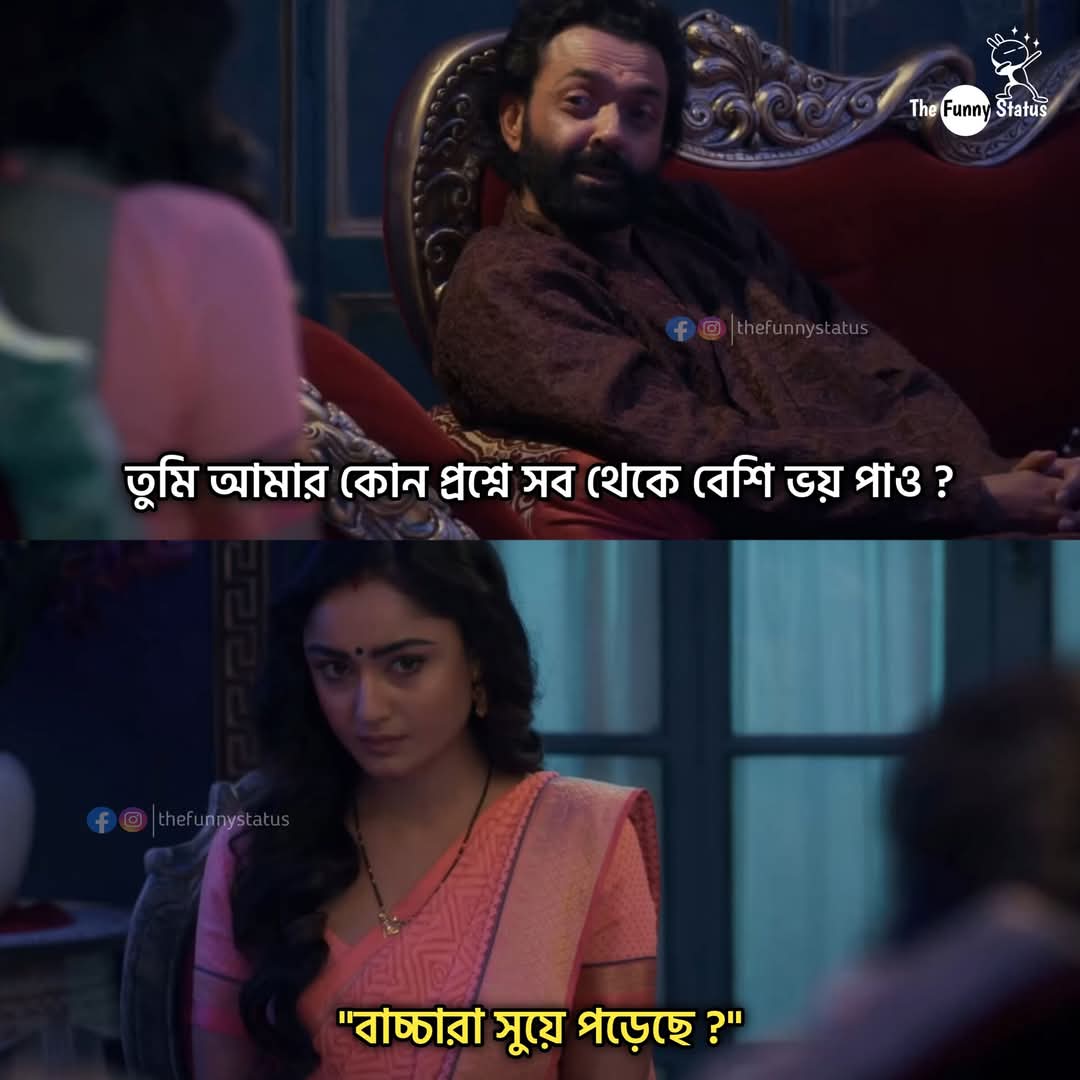
Text: তুমি আমার কোন প্রশ্নে সব থেকে বেশি ভয় পাও?
"বাচ্চারা সুয়ে পড়েছে ?"
Label: Non Hate